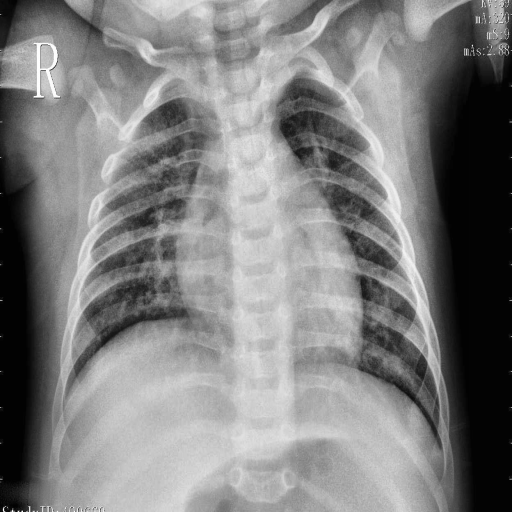
Finding: PNEUMONIA